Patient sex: F
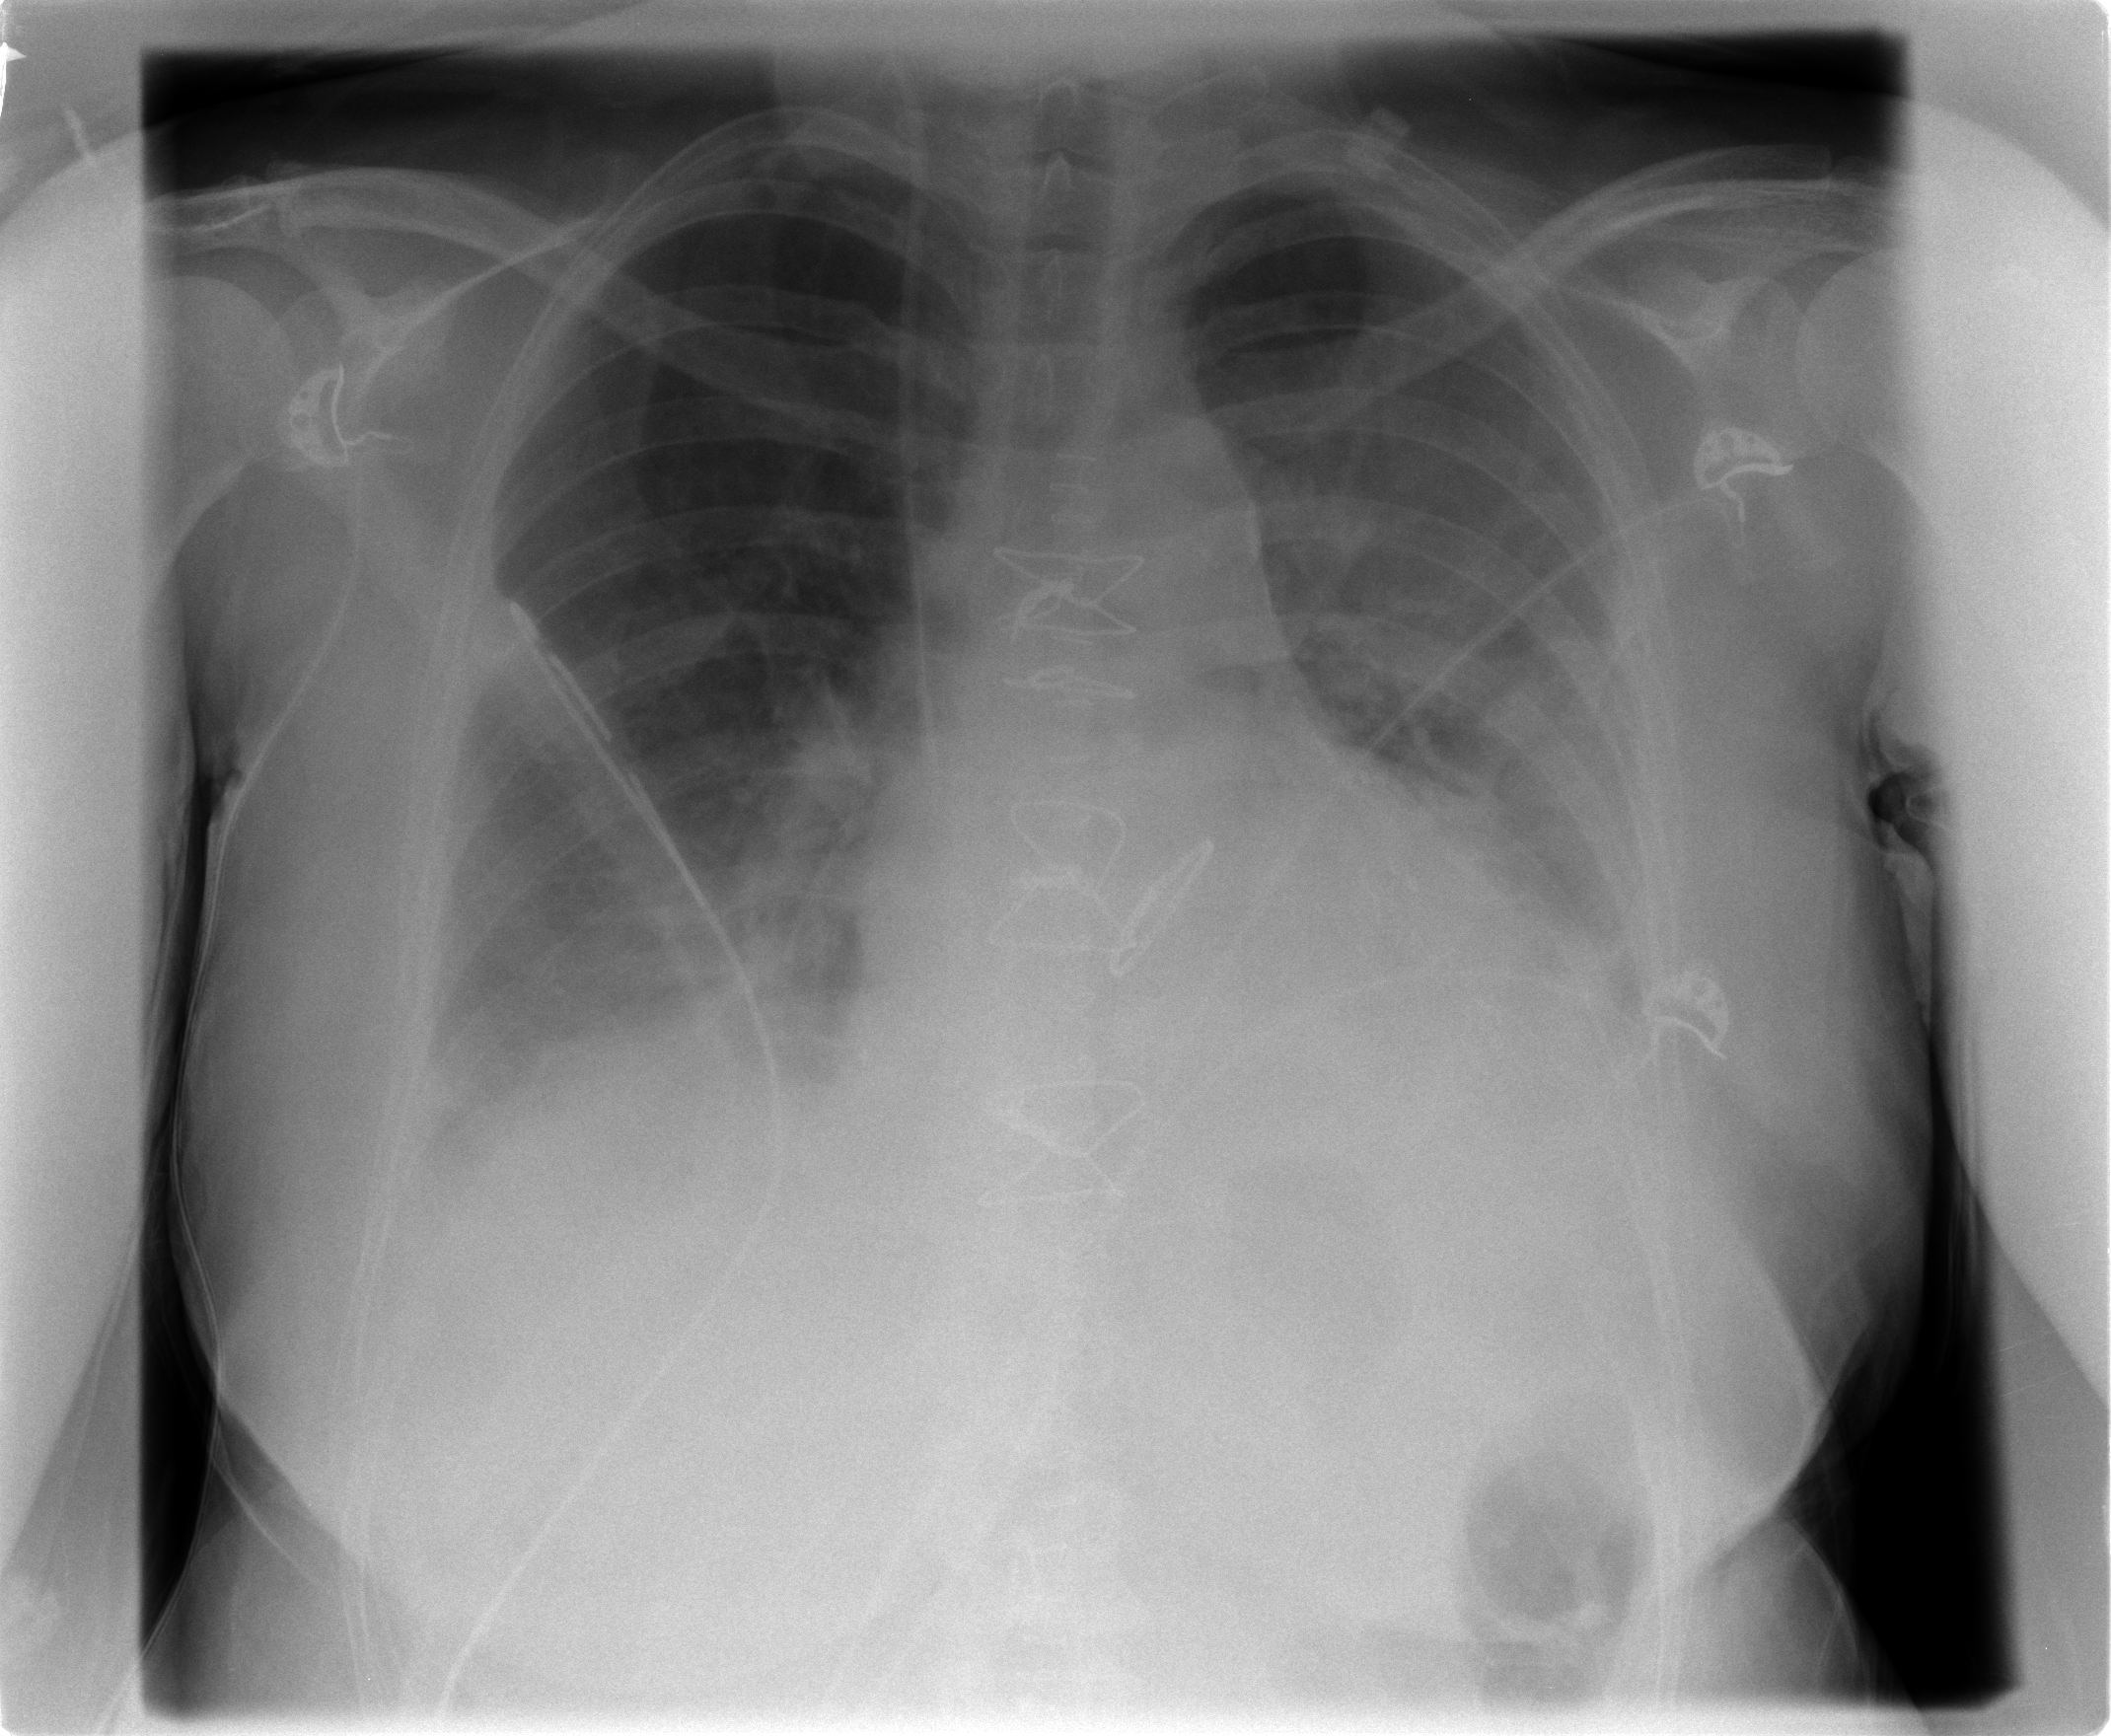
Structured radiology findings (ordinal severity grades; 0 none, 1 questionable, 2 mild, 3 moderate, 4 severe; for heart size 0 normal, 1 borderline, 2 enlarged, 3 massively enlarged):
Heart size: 0
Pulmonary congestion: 1
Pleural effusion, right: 2
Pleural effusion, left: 2
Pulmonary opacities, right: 0
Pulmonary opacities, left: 2
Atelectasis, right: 2
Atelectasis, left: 2